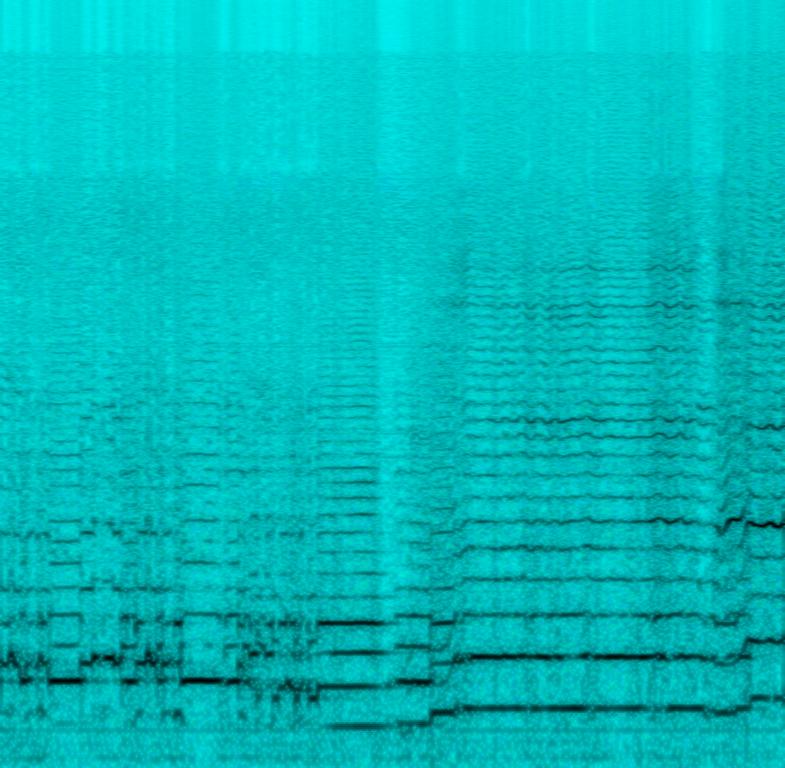
This is the live recording of an Ethiopian traditional music piece. There is a male vocalist singing in a melancholic manner. The melodic background is composed of the Ethiopian bowed lute called masenqo. The atmosphere of the piece is solemn and emotional. This piece could be used in the soundtrack of a drama movie that takes place at an Ethiopian village.